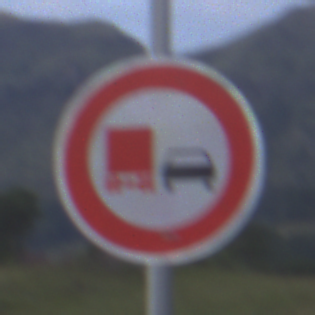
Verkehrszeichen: UeberholverbotKraftfahrzeuge
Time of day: SunriseSunset
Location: Outdoor (Nature)
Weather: PartlyCloudy
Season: NotSpecified
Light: Natural